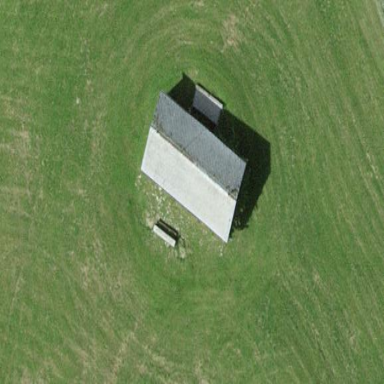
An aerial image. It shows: Farm auxiliary building with gabled roof.